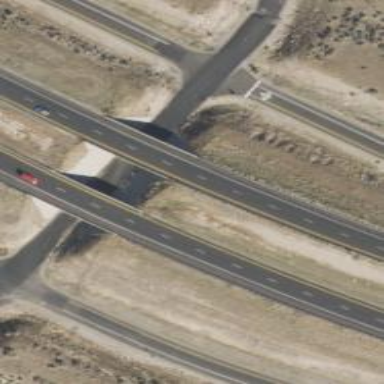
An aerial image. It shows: Motorway bridge with asphalt surface.